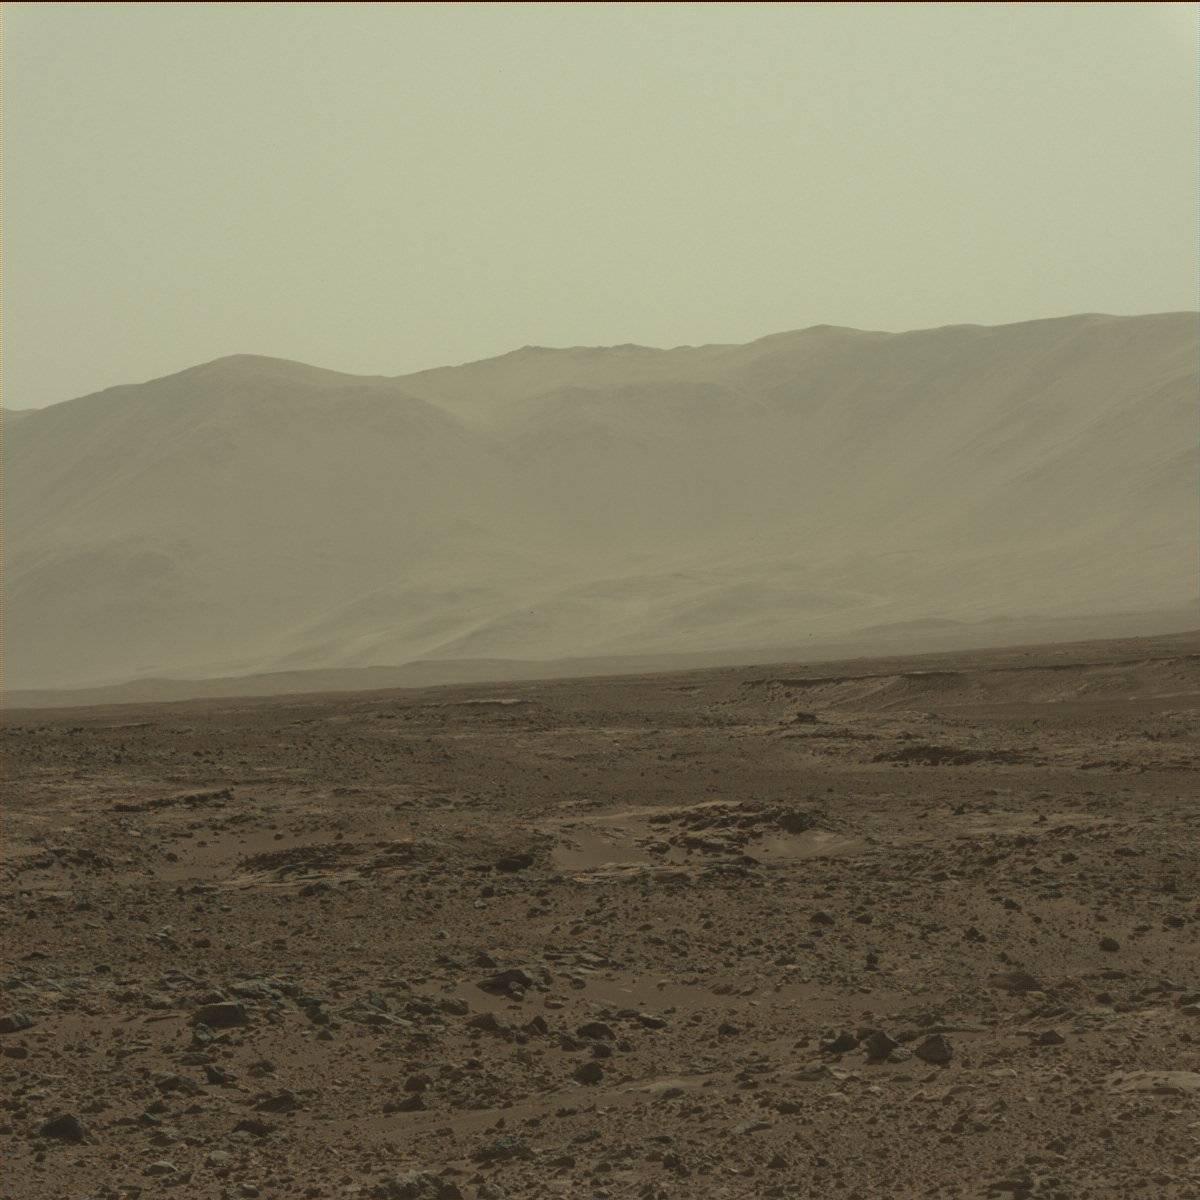
Terrain classes present: Bedrock, Ridge, Rock, Sand / Soil, Sky